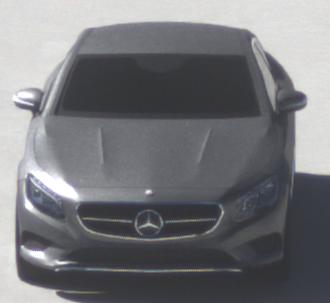
Make: Mercedes-Benz
Model: S 400 Coupé
Detailed model: S-Class (217) Coupé
Model produced from: 2015/10
Model produced until: 2017/09
Doors: 2
Color: gray
Road condition: dry road
Daytime: midday
Contrast: high contrast